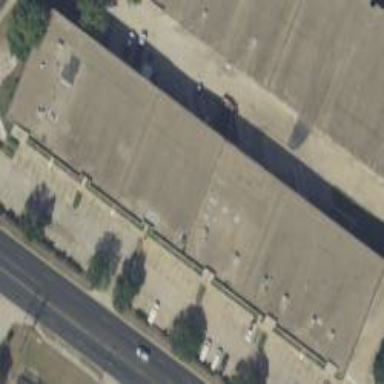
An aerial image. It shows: Commercial building.